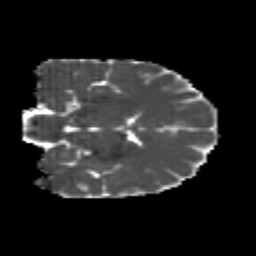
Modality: MD
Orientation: coronal
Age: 25
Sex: female
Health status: healthy
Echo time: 0.074 s